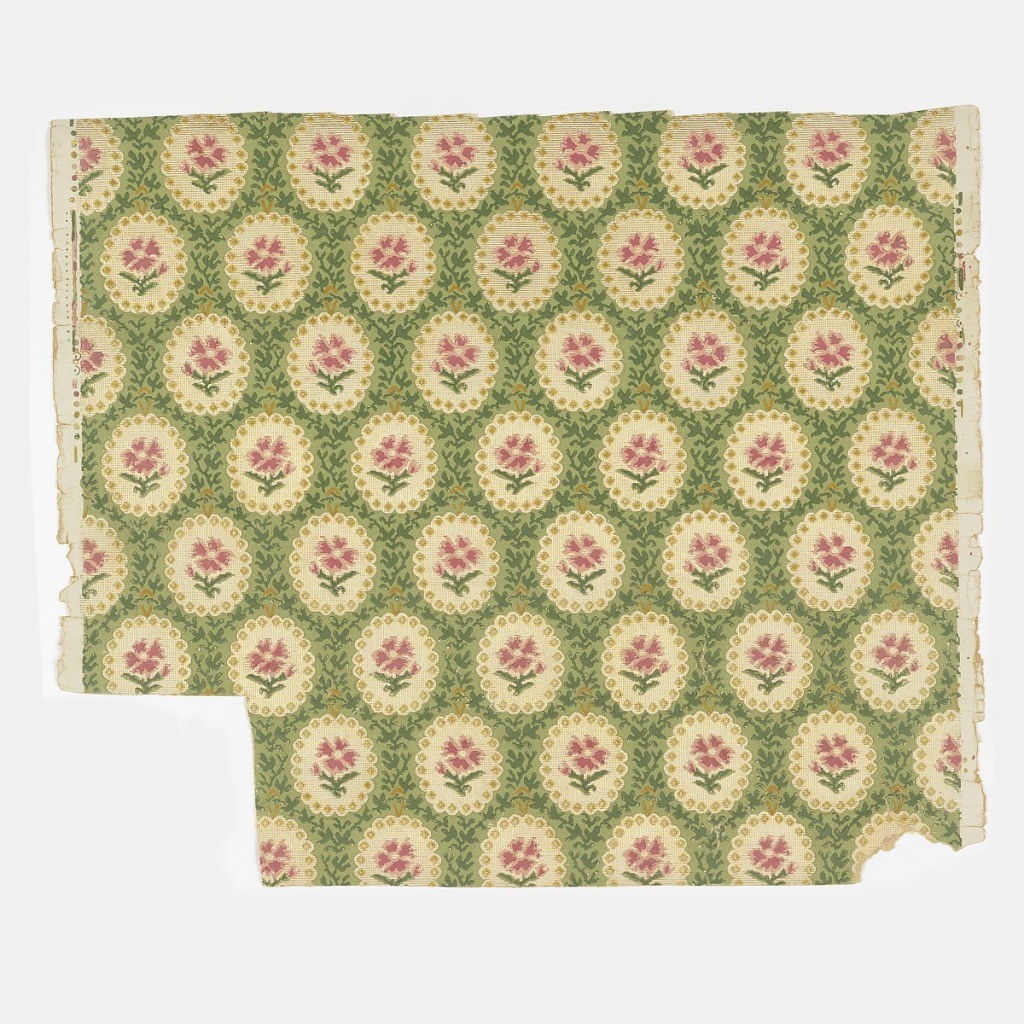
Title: Sidewall
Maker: Zuber & Cie, Rixheim, Alsace, France, founded 1797
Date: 1875–1900
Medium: Block-printed and embossed
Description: Stylized red posie in white oval, surrounded by laurel crest. Printed in greens, ocher, coral, gilt white and red on greenish off-white ground.